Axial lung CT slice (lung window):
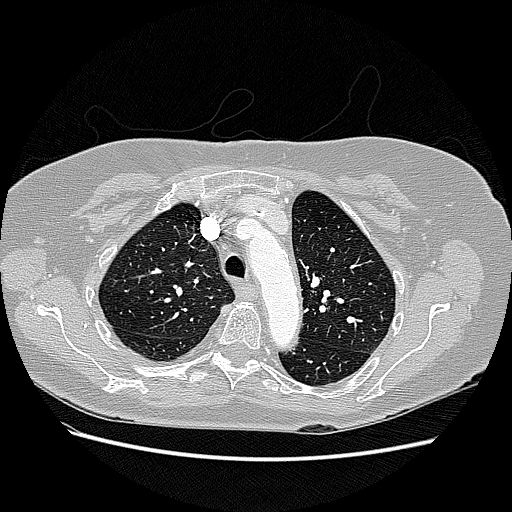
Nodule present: no